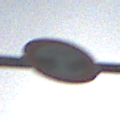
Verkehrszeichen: VerbotUnterschreitenMindestabstand
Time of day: MorningAfternoon
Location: Outdoor (Nature)
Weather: PartlyCloudy
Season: NotSpecified
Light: Natural